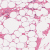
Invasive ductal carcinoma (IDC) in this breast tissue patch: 0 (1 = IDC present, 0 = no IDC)